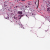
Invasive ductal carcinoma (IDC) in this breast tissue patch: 0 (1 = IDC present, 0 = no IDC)